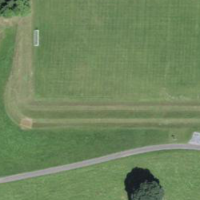
EUNIS habitat code: 23
Species observed at this site:
Astrantia major
Acer pseudoplatanus